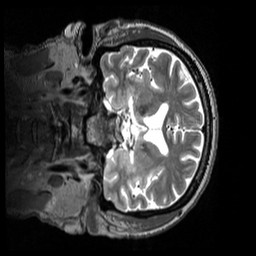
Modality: T2w
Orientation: coronal
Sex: male
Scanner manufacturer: siemens
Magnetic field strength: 3 T
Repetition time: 3.2 s
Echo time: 0.409 s